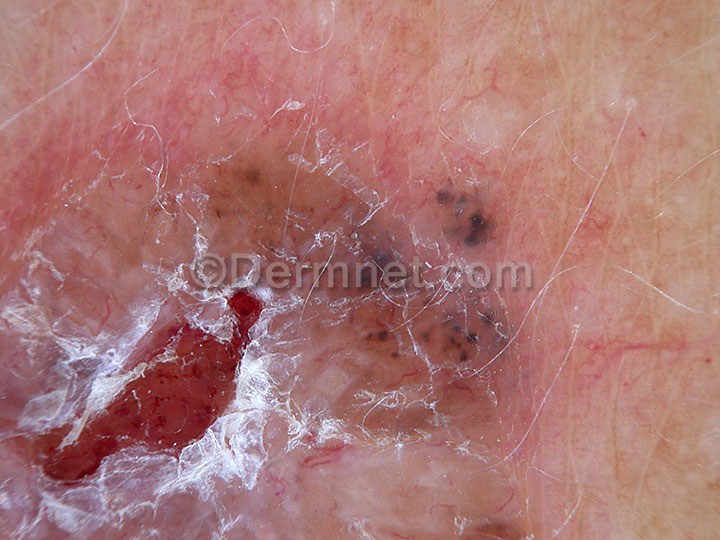
Disease: Actinic Keratosis Basal Cell Carcinoma and other Malignant Lesions